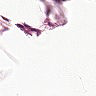
Metastatic tissue present: no